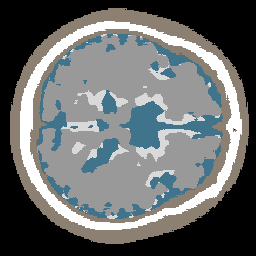
Label: no_lesion